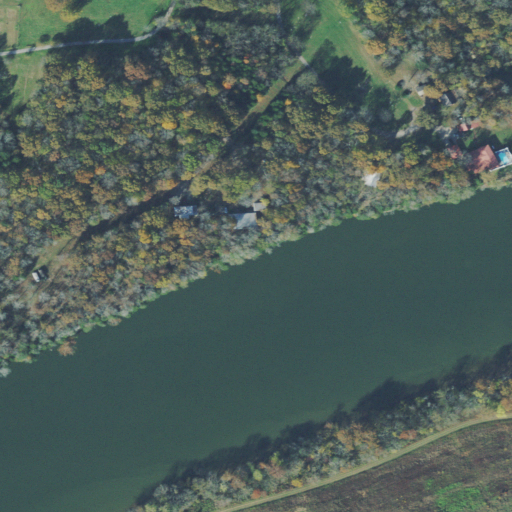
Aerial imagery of cliff(s) in Tennessee named Sevenmile Bluff containing deciduous forest, open water, open development, pasture, mixed forest, evergreen forest, and low intensity development